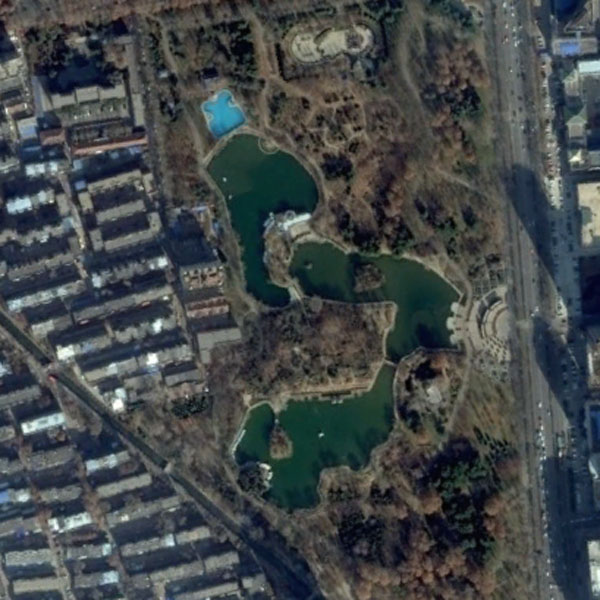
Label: Park